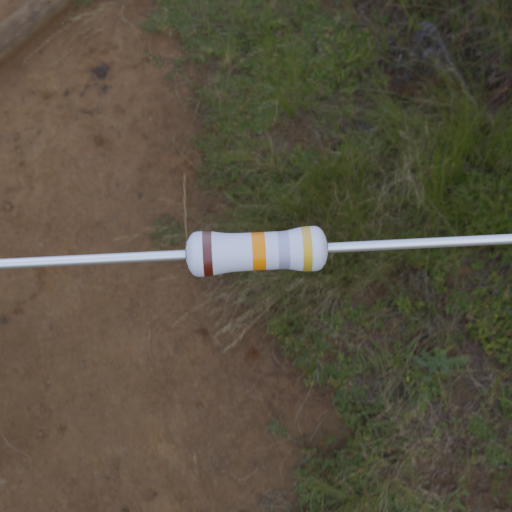
Resistor colour bands (in order): brown, orange, silver, gold